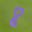
Label: 8